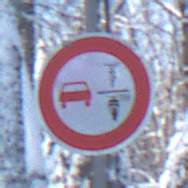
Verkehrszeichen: VerbotUeberholenEinspurigeFahrzeuge
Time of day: MorningAfternoon
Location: Outdoor (Nature)
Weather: Clear
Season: Winter
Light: Natural